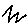
Label: zigzag